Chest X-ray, PA view. Patient: 57 years old, sex M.
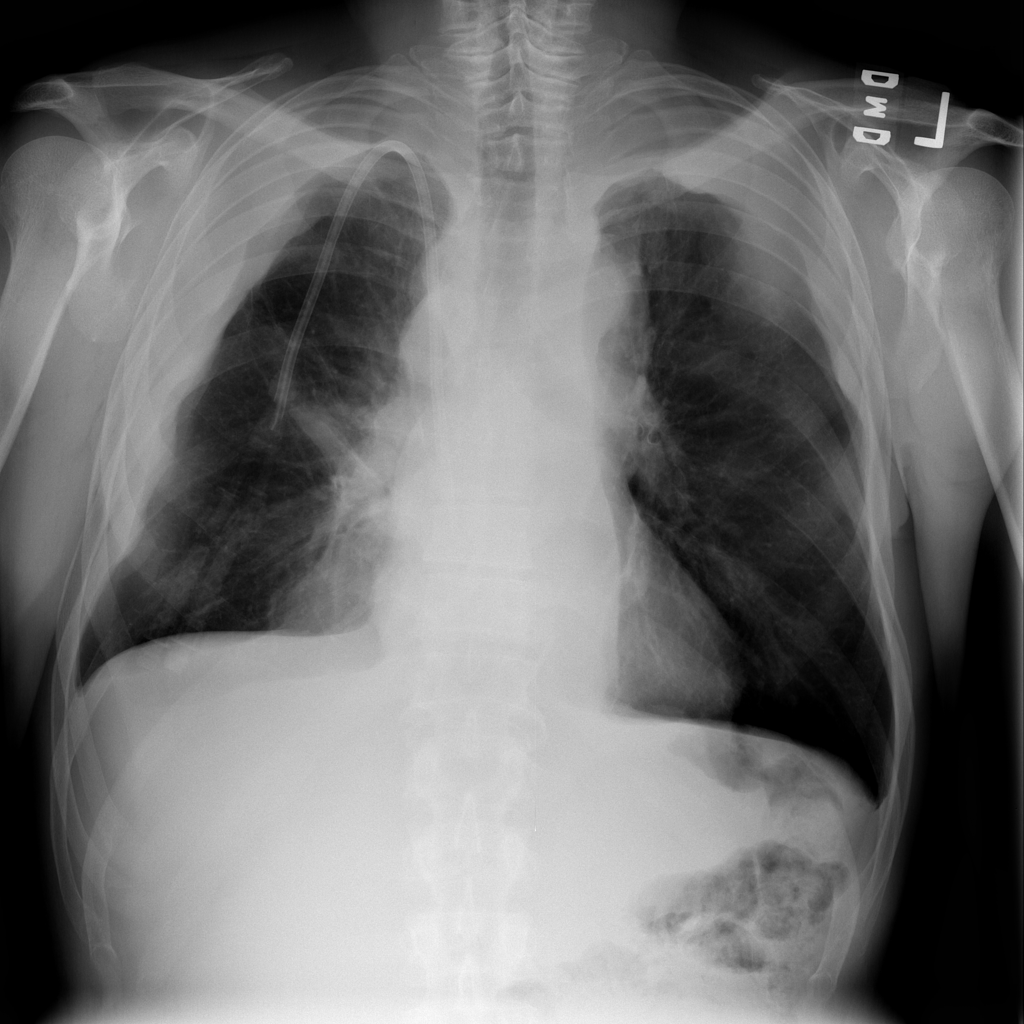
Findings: Atelectasis, Nodule, Pleural_Thickening